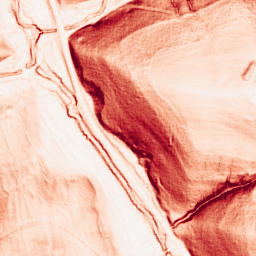
Category: morphological
Decomposition family: morphological_gradient
Decomposition parameters: size: 3
shape: square
Upsampling method: quintic
Upsampling parameters: scale: 2
Upsampling scale: 2